四年级 · 计数
如图, A 点表示的数可能是（）。

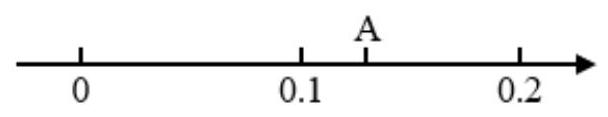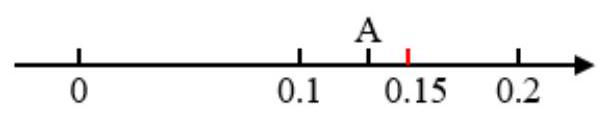
A. 0.18
B. 0.15
C. 0.13

答案: C
解析: 解C

【分析】如图所示 (见详解过程), 数轴中 0.1 和 0.2 正中间的位置应表示 0.15 , A 点在 0.1 和 0.15 之间, 且更接近 0.15 , 观察选项, A 点表示的数可能是 0.13 ; 据此解答。

【详解】如图所示:

A. 0.18 在 0.1 和 0.2 之间, 且更接近 0.2 , 不符合要求;

B. 0.15 在 0.1 和 0.2 正中间的位置, 不符合要求;

C. 0.13 在 0.1 和 0.2 之间, 且更接近 0.15 , 符合要求;

所以 $\mathrm{A}$ 点表示的数可能是 0.13 。

故答案为: $\mathrm{C}$

【点睛】此题主要考查了小数的意义和表示方法, 要熟练掌握。